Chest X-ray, PA view. Patient: 70 years old, sex M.
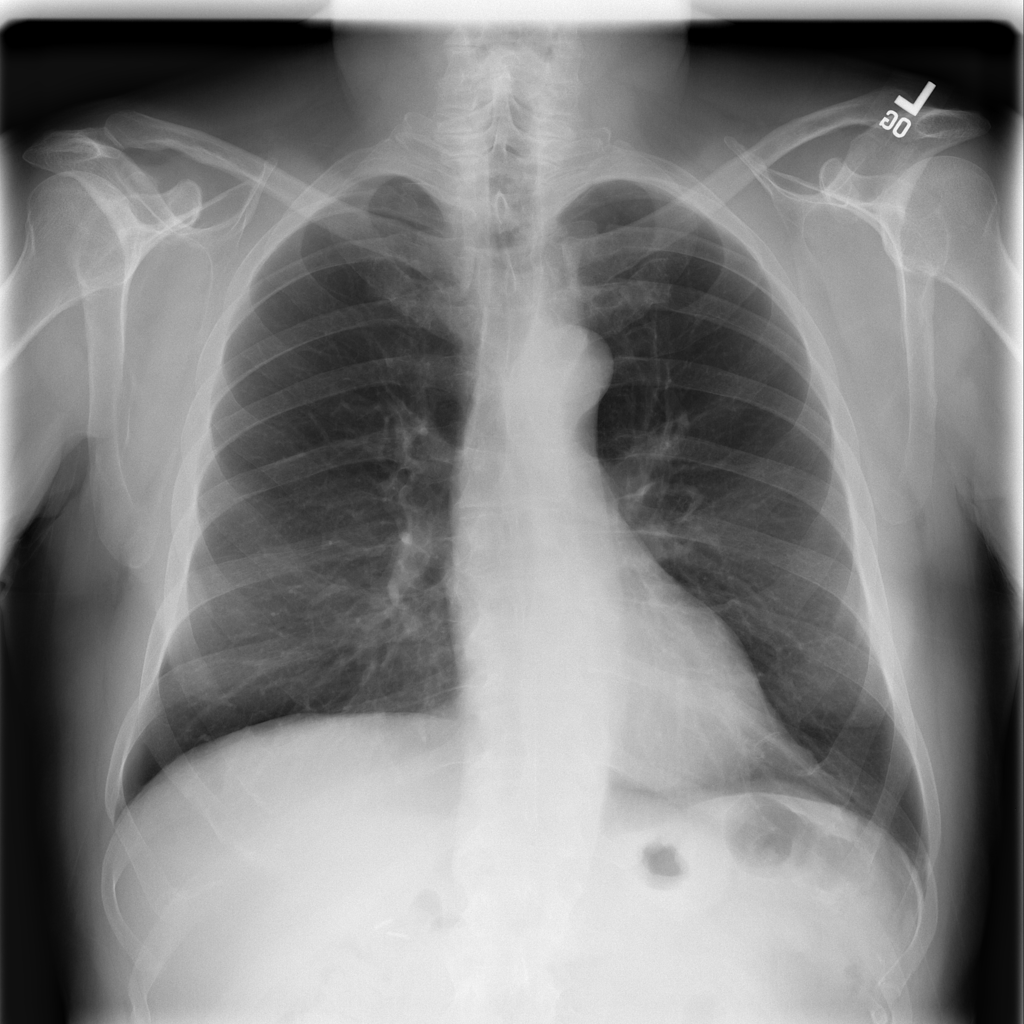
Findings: No Finding